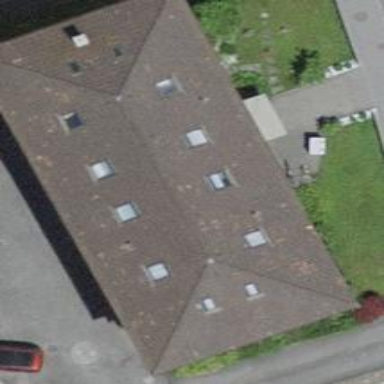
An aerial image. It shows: Hipped roof on residential building.